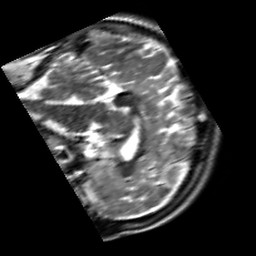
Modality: T2w
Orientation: sagittal
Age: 27
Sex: male
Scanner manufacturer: siemens
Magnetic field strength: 3 T
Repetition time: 7 s
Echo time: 0.09 s